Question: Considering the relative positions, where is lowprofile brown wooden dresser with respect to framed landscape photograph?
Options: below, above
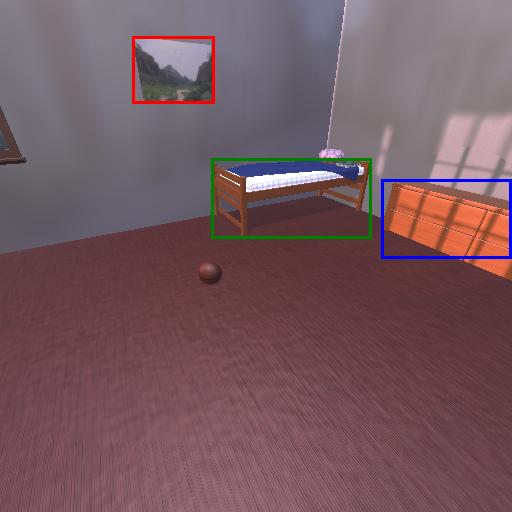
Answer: below